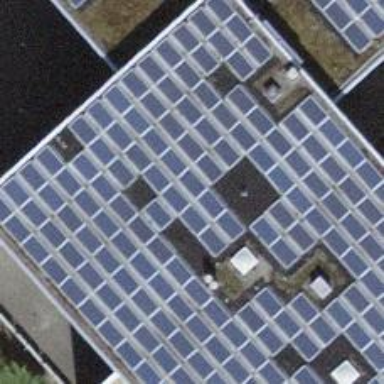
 consisting of solar photovoltaic panels."